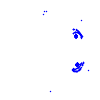
Particle: pion